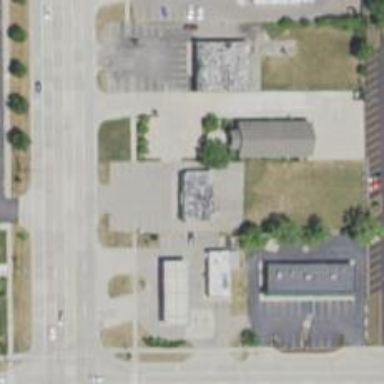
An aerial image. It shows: Convenience shop.